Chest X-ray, PA view. Patient: 52 years old, sex M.
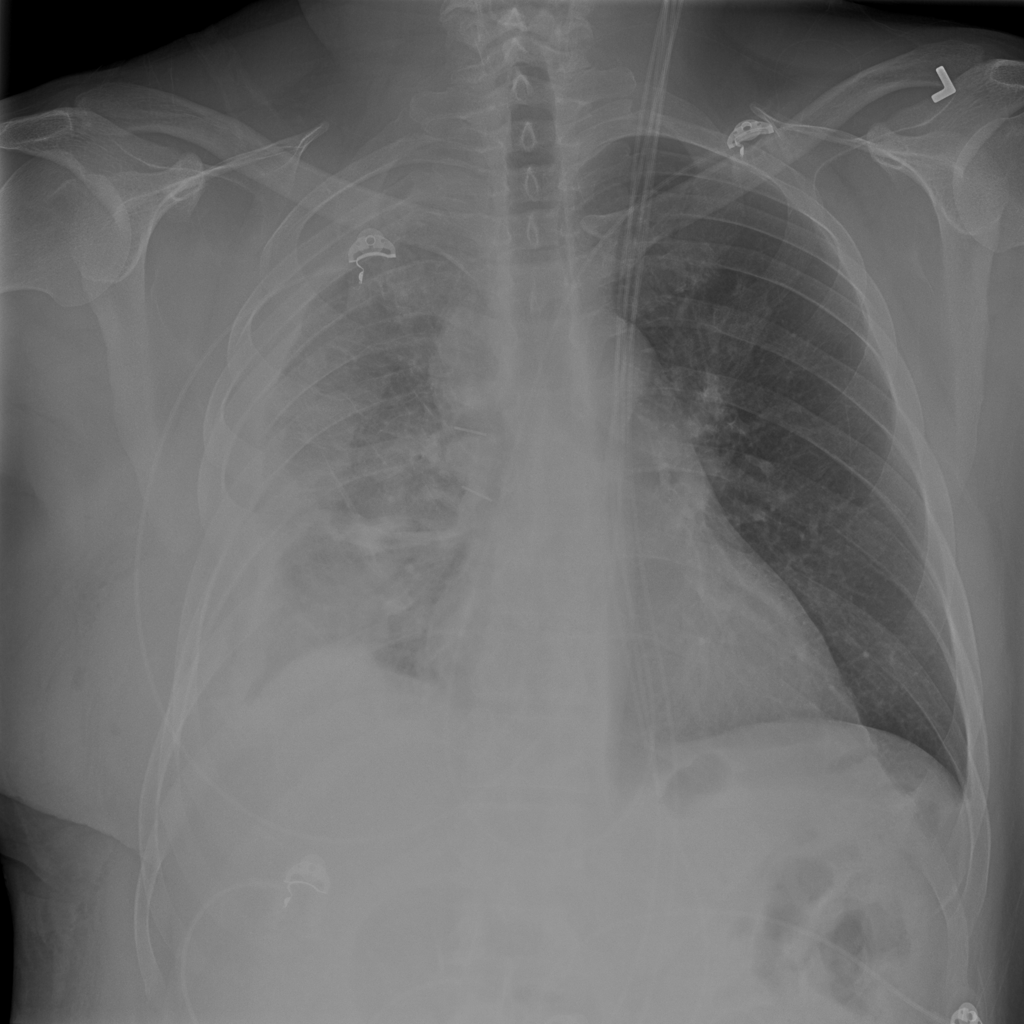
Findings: No Finding